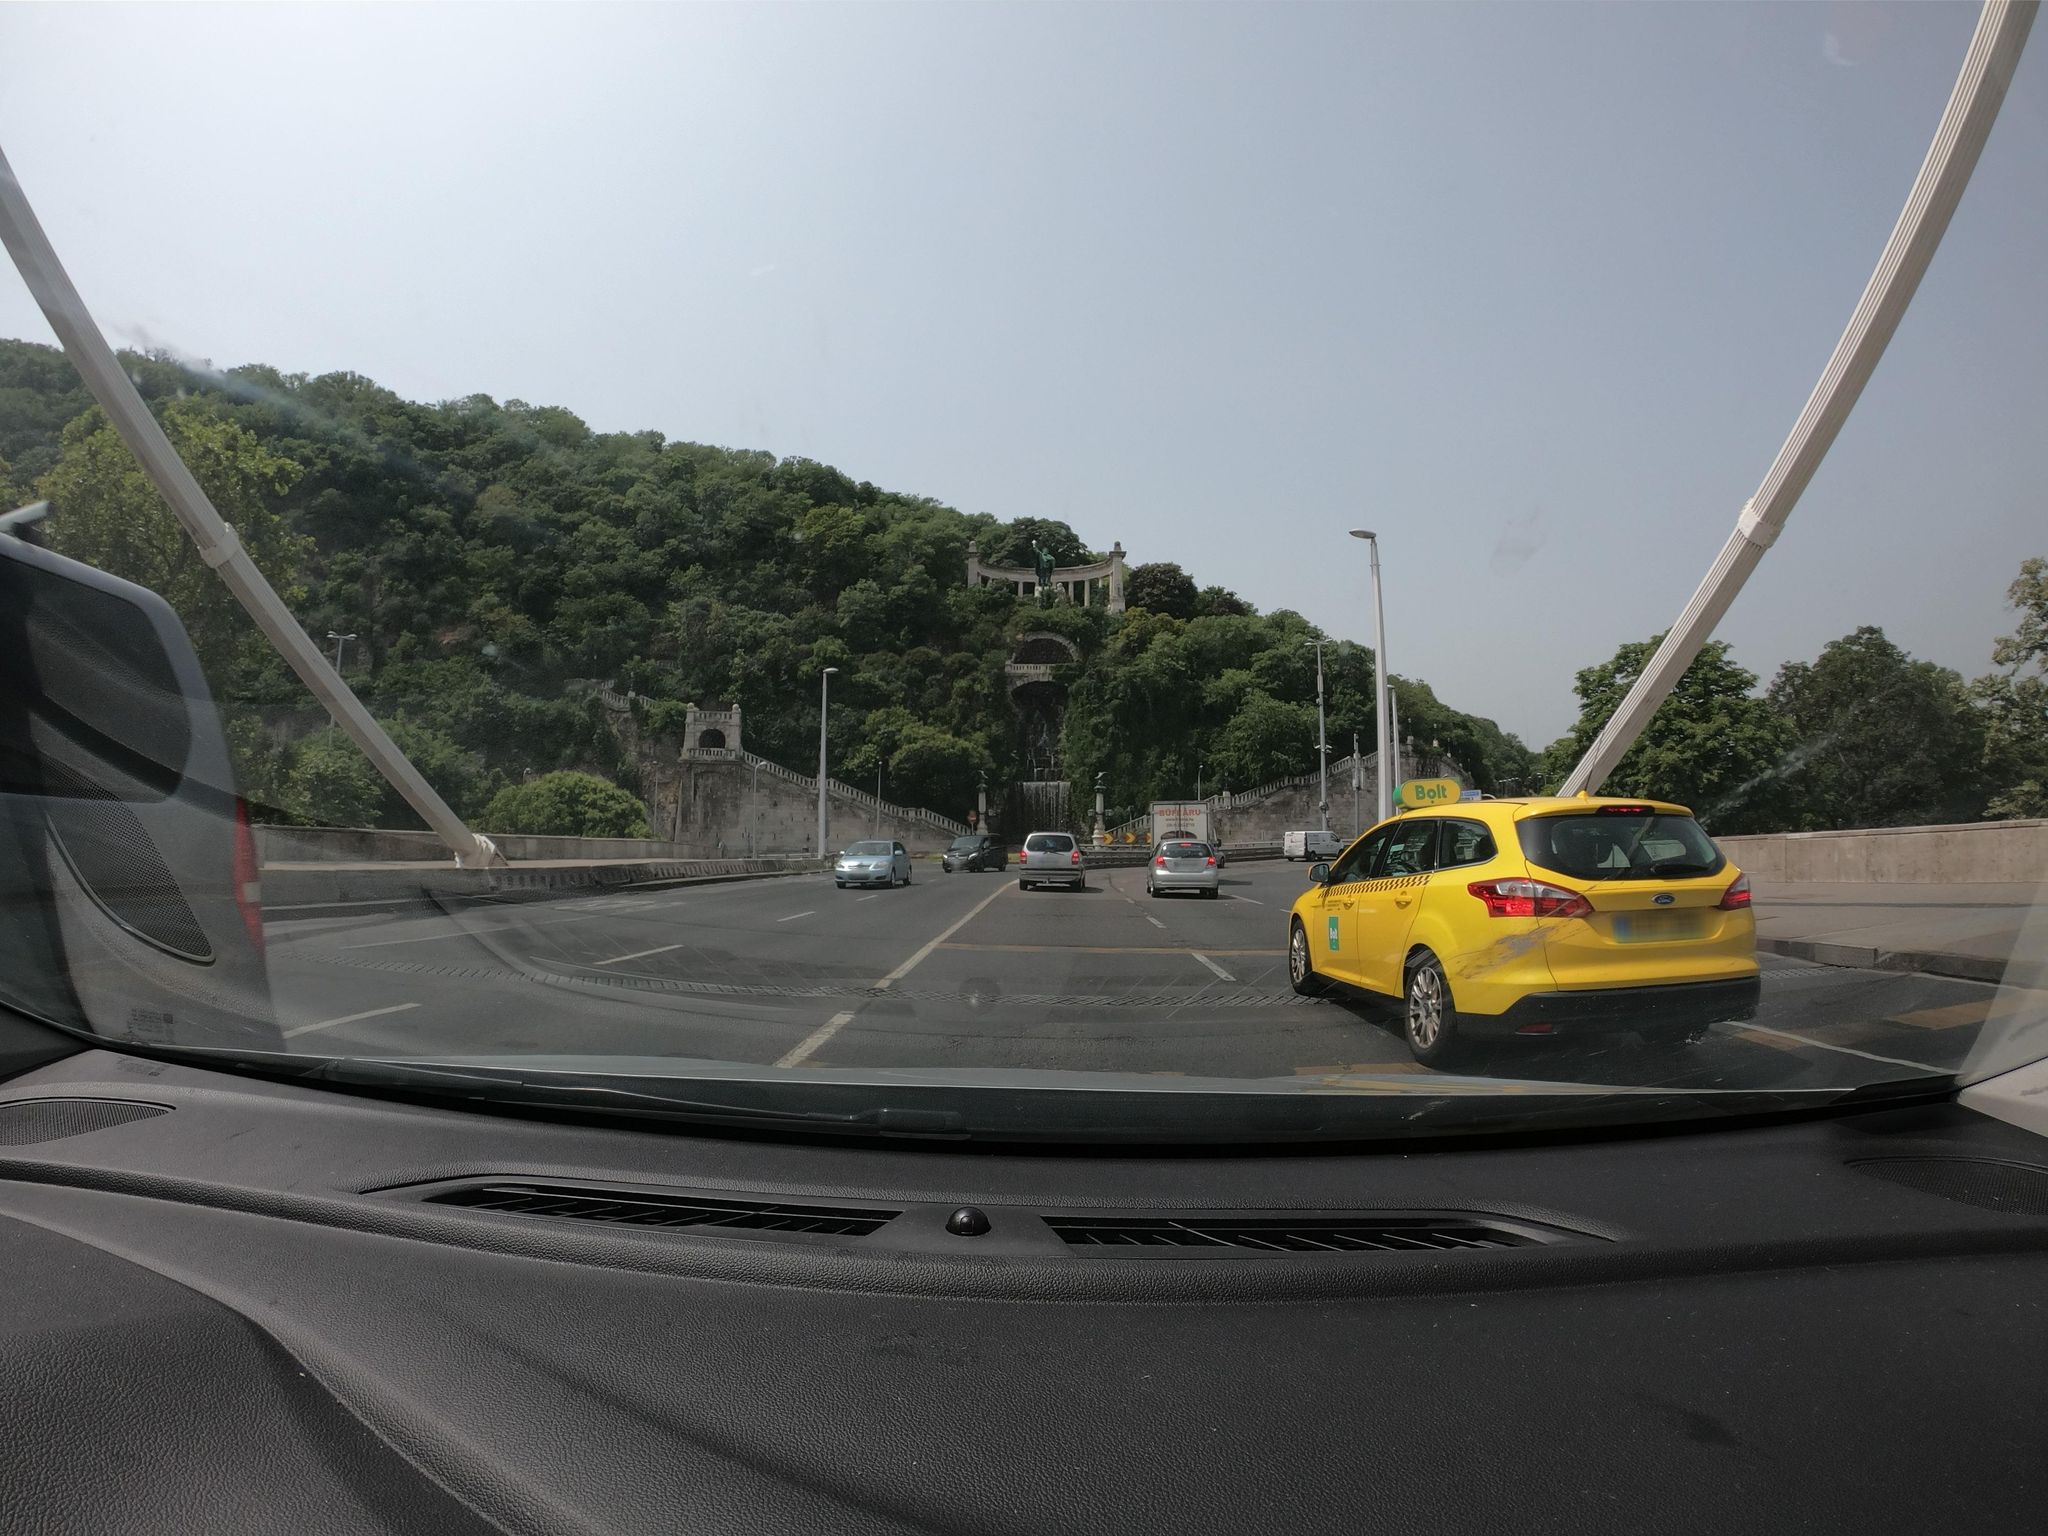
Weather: clear
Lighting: day
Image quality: good
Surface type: driving surface
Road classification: secondary, primary_link
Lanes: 1
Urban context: urban centre
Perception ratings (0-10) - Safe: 5.24, Lively: 6.84, Beautiful: 3.76, Boring: 4.56, Depressing: 2.63, Wealthy: 3.15